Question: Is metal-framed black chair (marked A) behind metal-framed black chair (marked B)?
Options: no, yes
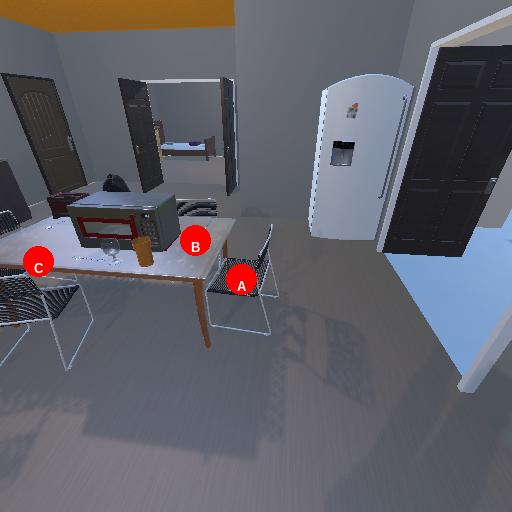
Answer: no